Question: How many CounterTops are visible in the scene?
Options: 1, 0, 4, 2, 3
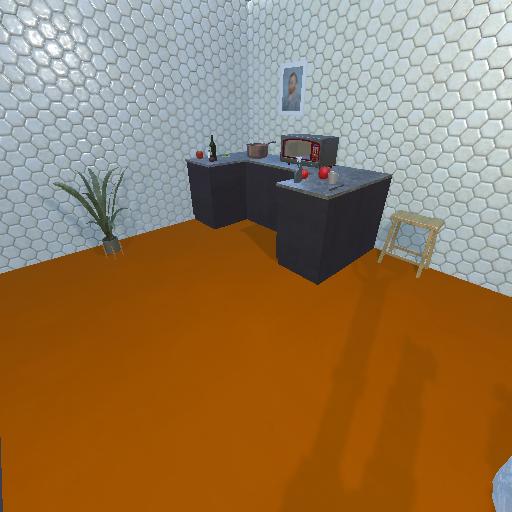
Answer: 1